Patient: sex M, age 77
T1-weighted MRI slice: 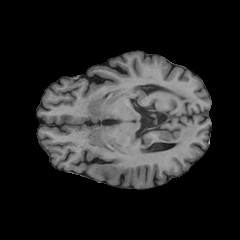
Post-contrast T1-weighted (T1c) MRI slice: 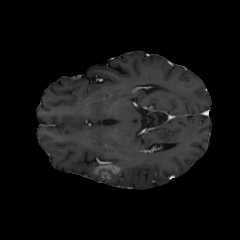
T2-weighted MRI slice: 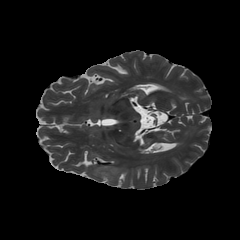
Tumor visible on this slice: yes
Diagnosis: Glioblastoma, IDH-wildtype
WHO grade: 4